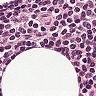
Metastatic tissue present: no